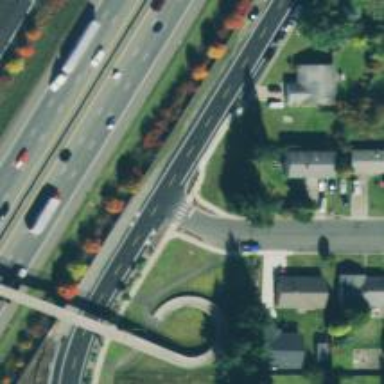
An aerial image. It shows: Footway.